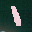
Label: 1